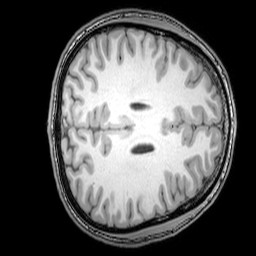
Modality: T1w
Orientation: axial
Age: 26
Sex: male
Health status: healthy
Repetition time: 0.081 s
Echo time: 0.037 s